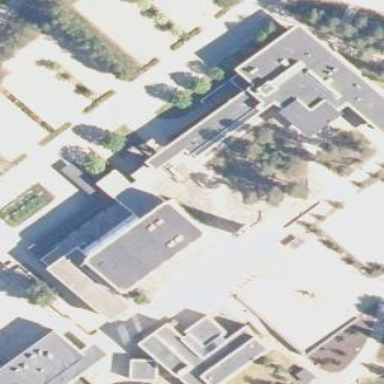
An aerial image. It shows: Arts centre building.